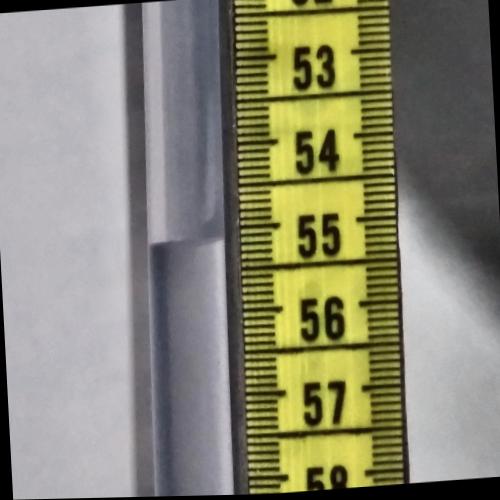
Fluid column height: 55.1 cm